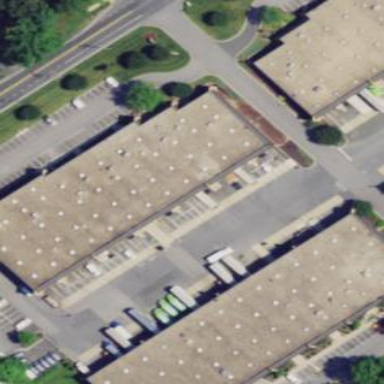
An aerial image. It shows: Commercial building.